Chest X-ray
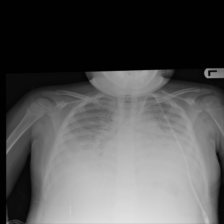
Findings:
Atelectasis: negative
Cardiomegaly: negative
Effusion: negative
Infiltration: positive
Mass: negative
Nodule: negative
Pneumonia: negative
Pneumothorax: negative
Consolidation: positive
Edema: negative
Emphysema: negative
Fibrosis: negative
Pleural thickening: negative
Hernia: negative